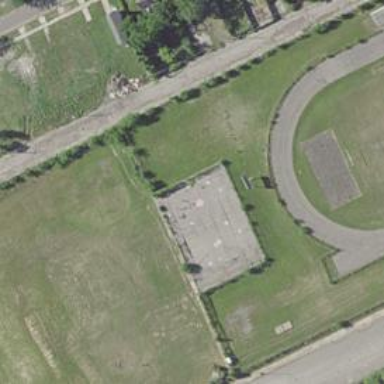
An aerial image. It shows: Basketball court on pitch.